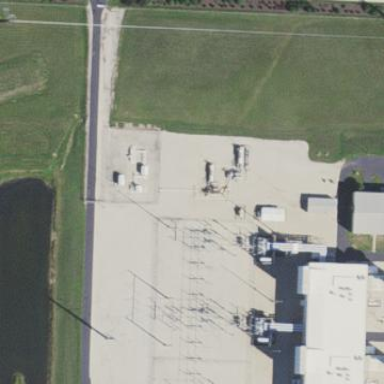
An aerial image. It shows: Power substation primarily used for electricity generation.